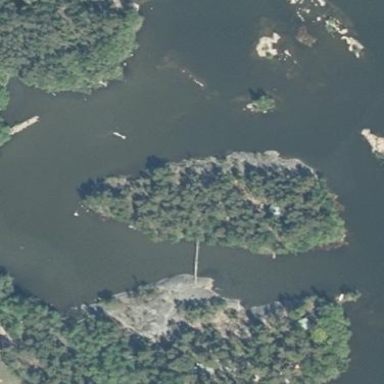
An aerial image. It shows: Islet.